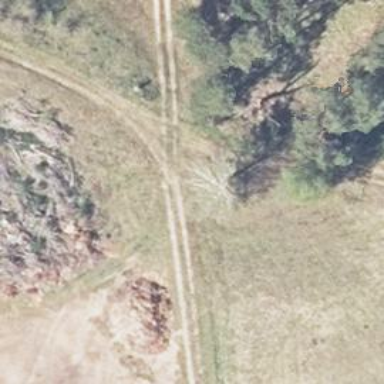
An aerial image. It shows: Sandy track with grade 4 tracktype.